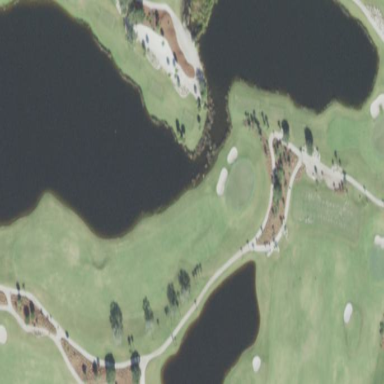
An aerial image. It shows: Area with grass used as rough in golf course.